Question: I have to order my rows in table in such a way that rows whose 'ticker_flag = 1' or 'twitter_flag=1' should display first and other rows whose 'ticker_flag = 0' or 'twitter_flag=0' shouldm display after previous rows.
I am giving image of my table structure.
I just need to display rows first whose ticker_flag or twitter_flag is set to 1. So please tell me how should I achieve this ?
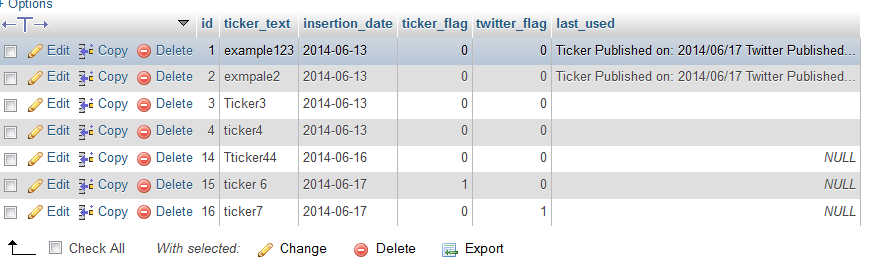
Answer: Try this hope this is useful
'''
SELECT * FROM TABLE_NAME ORDER BY ticker_flag DESC, twitter_flag DESC
'''